Question: I have some DIV elements that I would like to have a rollOver effect on, but I don't know where to start or if this can be achieved in CSS or with jQuery or even at all.
I have attached an image below:

1. The normal state is just an image
2. On rollOver I want the overlay to animate in from right to left.
3. The "over" state is a trinangle (90% opacity) with some text on.
Any suggestions on where to start?
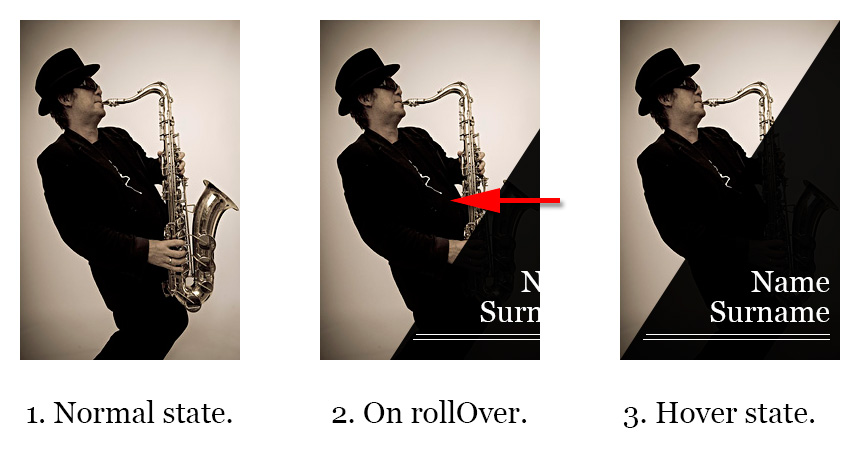
Answer: Sure you can:
HTML:
'''
<div class="img">
<img src="http://i.stack.imgur.com/TOVE8.jpg" />
<div class="overlay">
<span class="bg"></span>
<span class="txt">Name<br/>Surname</span>
</div>
</div>
'''
CSS:
'''
.img {overflow: hidden; height: 360px; width: 240px; position: relative;}
.overlay {position: absolute; height: 100%; width: 100%; top: 0; left: 100%;
-webkit-transition: left 1s ease-out;
-moz-transition: left 1s ease-out;
-o-transition: left 1s ease-out;
transition: left 1s ease-out;
}
.img:hover .overlay {left: 0;}
.bg {height: 600px; width: 600px; top: 50px; left: 90px;background: #000; position: absolute; display: block;
-webkit-transform: rotate(34deg);
-moz-transform: rotate(34deg);
-ms-transform: rotate(34deg);
-o-transform: rotate(34deg);
transform: rotate(34deg);
}
.txt {color: #fff; font-size: 30px; top: 250px; left: 100px; position: absolute;}
'''
<URL>